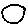
Label: circle